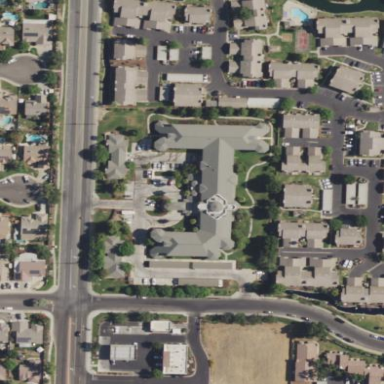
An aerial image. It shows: Nursing home building.